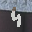
Label: 4